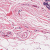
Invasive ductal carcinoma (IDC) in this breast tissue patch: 0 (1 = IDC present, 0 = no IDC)